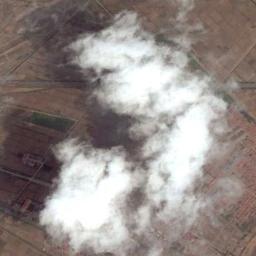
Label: cloud